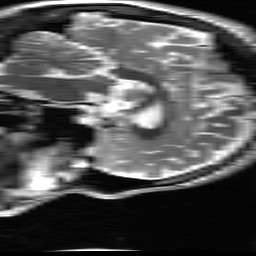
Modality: T2w
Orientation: sagittal
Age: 25
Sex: male
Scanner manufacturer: ge
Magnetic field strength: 3 T
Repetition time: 5.192 s
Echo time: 0.1003 s